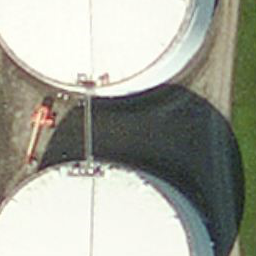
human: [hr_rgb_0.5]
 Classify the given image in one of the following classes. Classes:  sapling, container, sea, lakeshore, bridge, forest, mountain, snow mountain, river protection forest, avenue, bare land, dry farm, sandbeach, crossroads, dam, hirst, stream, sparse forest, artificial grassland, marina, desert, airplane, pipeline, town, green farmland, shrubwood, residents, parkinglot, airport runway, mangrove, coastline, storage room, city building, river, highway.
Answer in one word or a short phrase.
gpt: storage room